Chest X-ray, PA view. Patient: 66 years old, sex M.
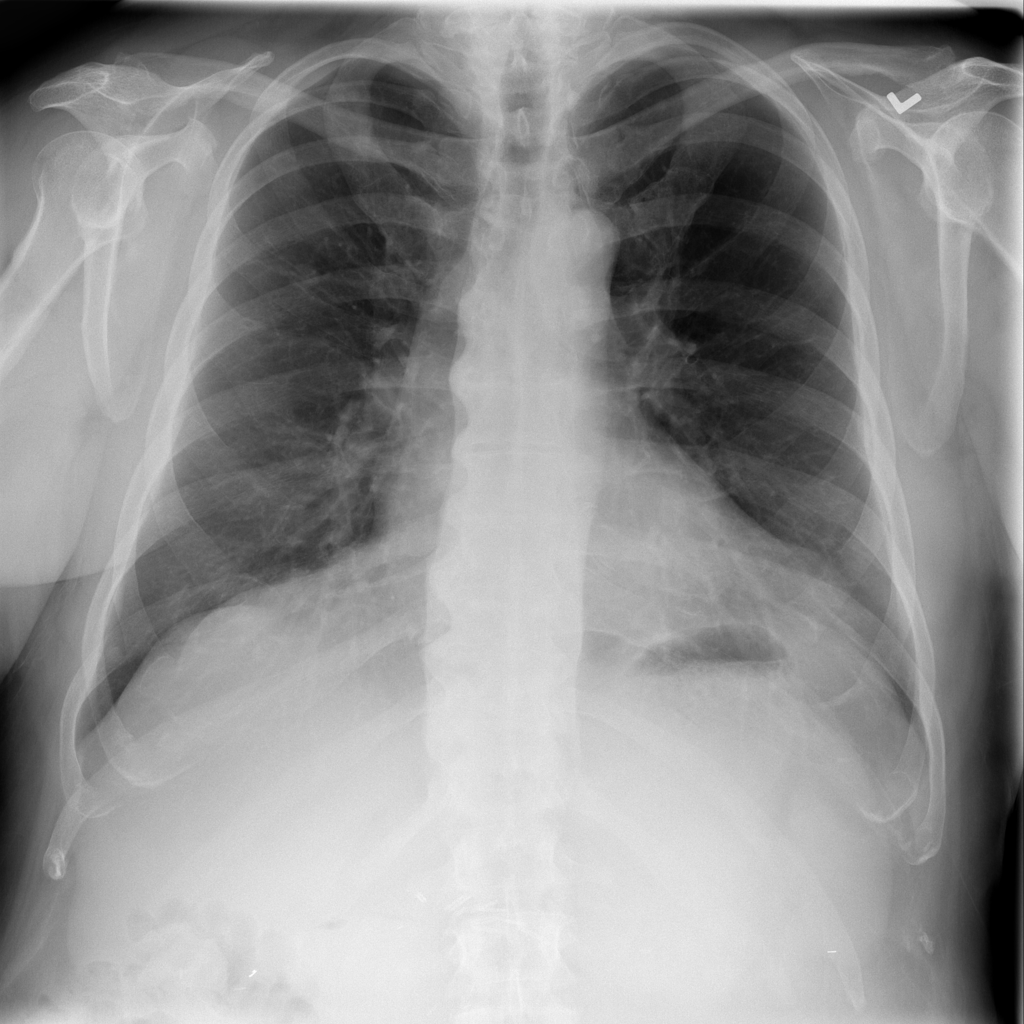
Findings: No Finding